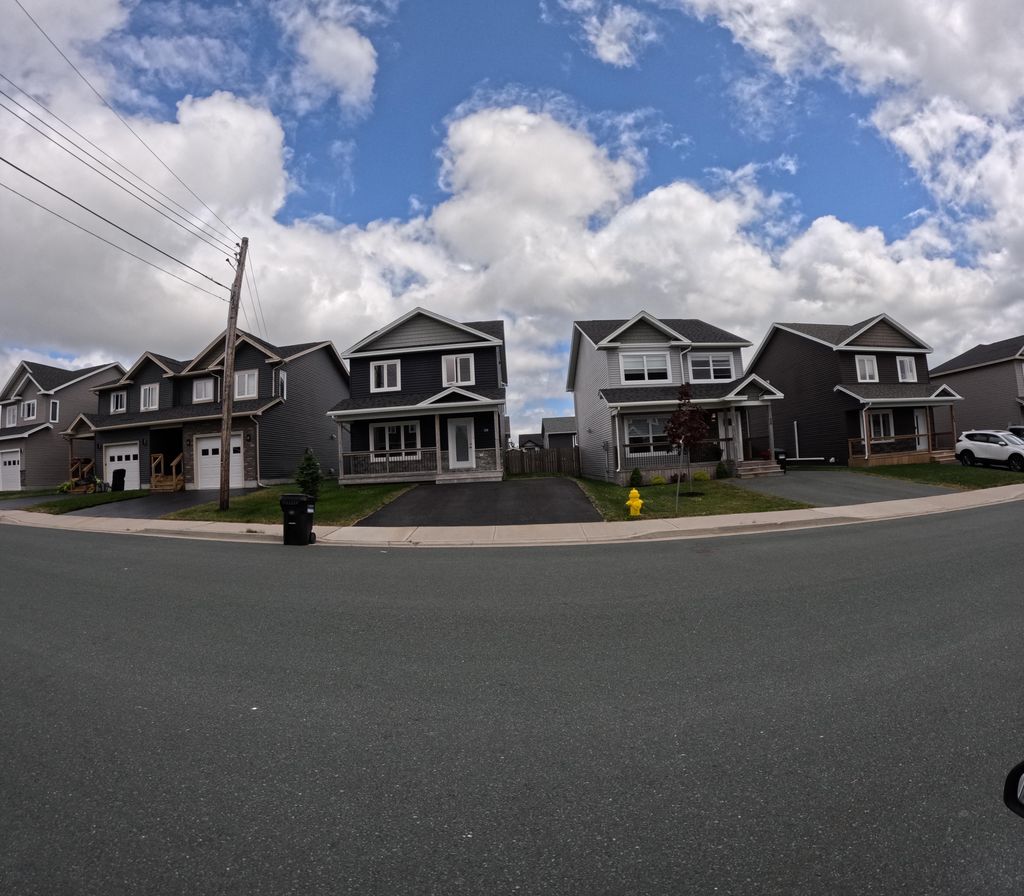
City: st_johns